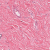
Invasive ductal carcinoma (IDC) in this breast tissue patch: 0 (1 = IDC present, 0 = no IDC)